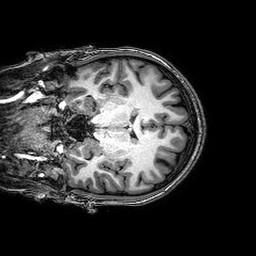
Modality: T1w
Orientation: coronal
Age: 20
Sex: female
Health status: healthy
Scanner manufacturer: philips
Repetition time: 0.008238 s
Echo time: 0.00378 s